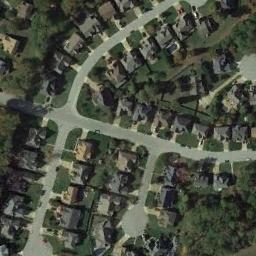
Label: dense_residential